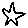
Label: star